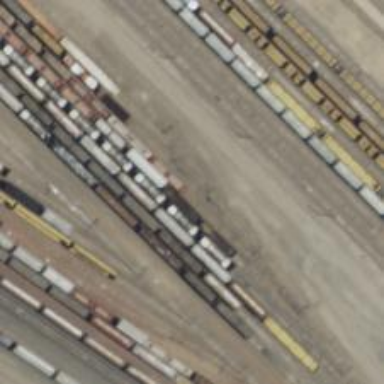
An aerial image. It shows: Railway siding for service.